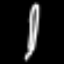
Label: pencil